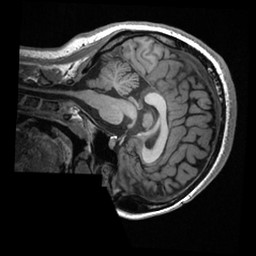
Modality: T1w
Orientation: sagittal
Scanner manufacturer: ge
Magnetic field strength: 3 T
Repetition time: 0.007656 s
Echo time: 0.002936 s